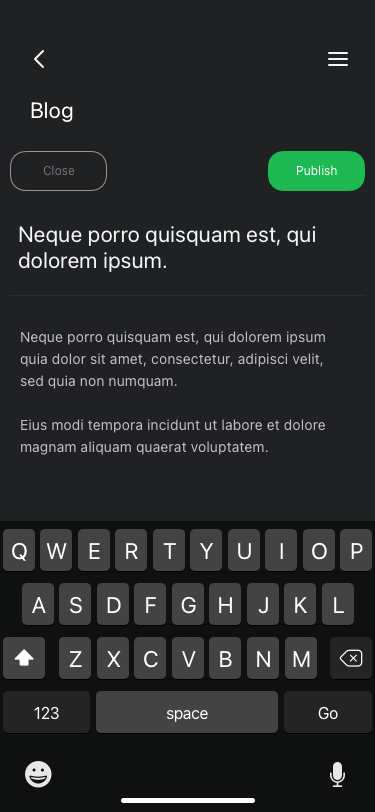
Text in this UI design:
Neque porro quisquam est, qui dolorem ipsum quia dolor sit amet, consectetur, adipisci velit, sed quia non numquam.

Eius modi tempora incidunt ut labore et dolore magnam aliquam quaerat voluptatem.
Neque porro quisquam est, qui dolorem ipsum.
Blog